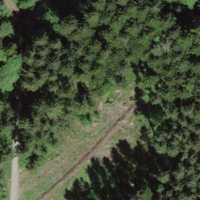
EUNIS habitat code: 43
Species observed at this site:
Silene dioica